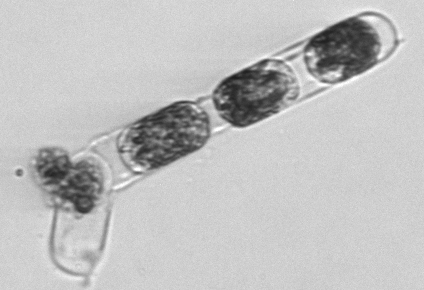
Label: Hemiaulus